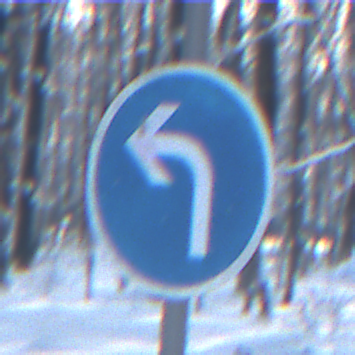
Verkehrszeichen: VorgeschriebeneFahrtrichtungLinks
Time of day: MorningAfternoon
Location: Outdoor (Nature)
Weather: Clear
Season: Winter
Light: Natural